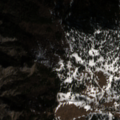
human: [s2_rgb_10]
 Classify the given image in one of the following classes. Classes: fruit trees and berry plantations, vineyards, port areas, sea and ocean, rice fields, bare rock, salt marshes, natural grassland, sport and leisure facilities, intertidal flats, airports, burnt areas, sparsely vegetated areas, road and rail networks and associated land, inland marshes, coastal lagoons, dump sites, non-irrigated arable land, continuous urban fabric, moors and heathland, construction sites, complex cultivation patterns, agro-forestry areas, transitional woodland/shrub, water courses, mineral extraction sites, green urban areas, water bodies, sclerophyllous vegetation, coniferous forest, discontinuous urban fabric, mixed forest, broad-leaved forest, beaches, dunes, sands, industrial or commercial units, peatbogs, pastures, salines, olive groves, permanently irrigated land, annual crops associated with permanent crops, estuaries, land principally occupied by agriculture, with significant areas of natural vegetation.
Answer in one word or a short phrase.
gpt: coniferous forest, natural grassland, transitional woodland/shrub, sparsely vegetated areas